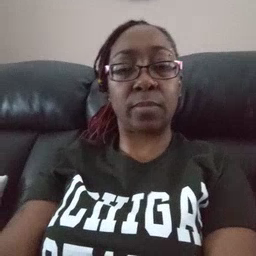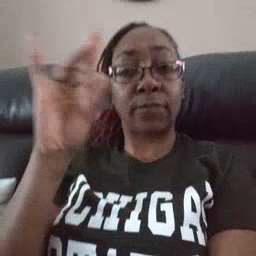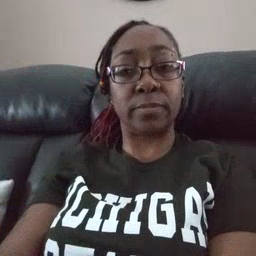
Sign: find